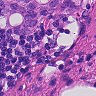
Metastatic tissue present: yes